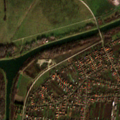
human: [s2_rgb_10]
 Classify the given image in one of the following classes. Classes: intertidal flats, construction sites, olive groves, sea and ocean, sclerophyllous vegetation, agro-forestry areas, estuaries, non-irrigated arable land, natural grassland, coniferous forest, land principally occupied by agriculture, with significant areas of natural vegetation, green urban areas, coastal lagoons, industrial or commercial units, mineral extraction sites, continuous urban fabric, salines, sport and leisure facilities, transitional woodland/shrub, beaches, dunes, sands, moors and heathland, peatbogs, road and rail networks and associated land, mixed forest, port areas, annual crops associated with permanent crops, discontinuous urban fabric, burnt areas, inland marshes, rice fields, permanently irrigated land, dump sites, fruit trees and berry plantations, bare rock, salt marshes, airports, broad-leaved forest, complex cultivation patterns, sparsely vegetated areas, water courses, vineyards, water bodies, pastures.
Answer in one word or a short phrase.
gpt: discontinuous urban fabric, non-irrigated arable land, pastures, complex cultivation patterns, water courses